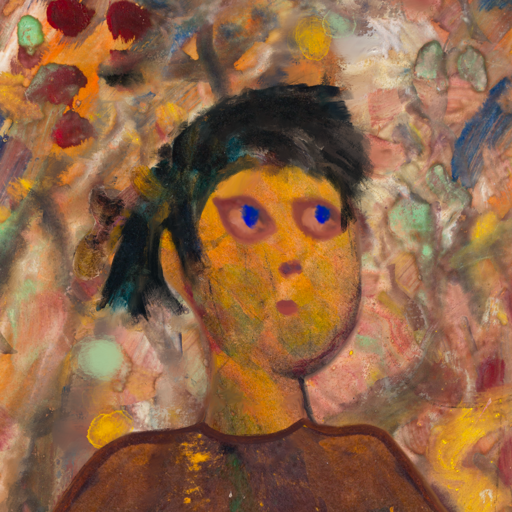
Background: Mother_And_Son_Mother, Head And Neck Side: Gypsy_Mother, Face Side: Mother_And_Son_Mother, Bust: Comrade, Hair Side: Pipe, Head Accessory: Blank, Second Necklace: Blank, Necklace: Blank, Baby: Blank